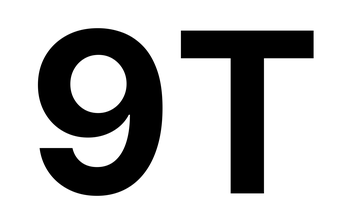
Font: Inter_Bold